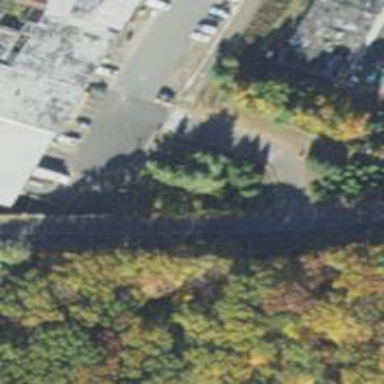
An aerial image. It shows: Path.